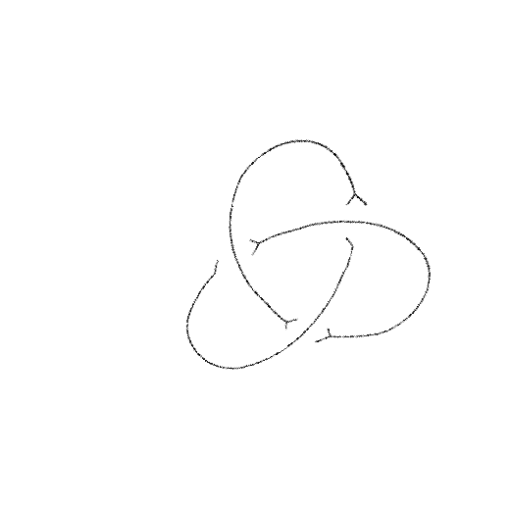
Crossing number: 3